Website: crate-barrel
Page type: account-dashboard
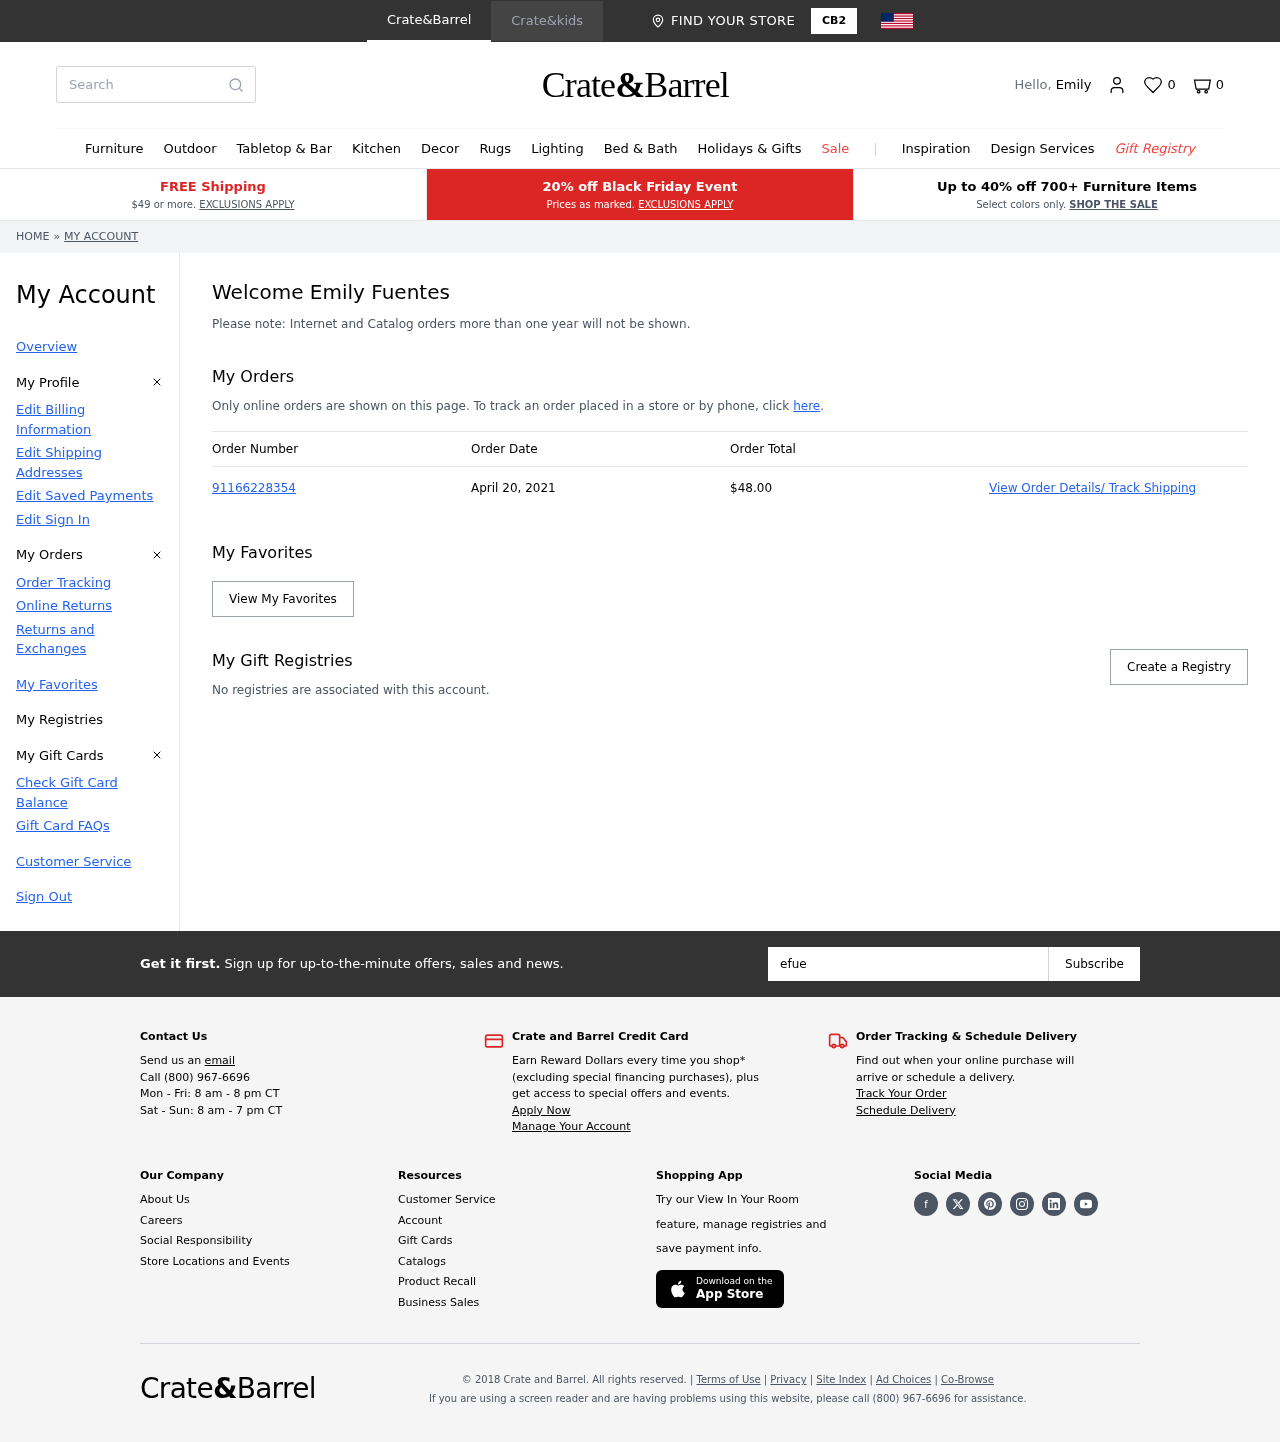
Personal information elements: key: PII_EMAIL
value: efuentes@hotmail.com
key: PII_FIRSTNAME
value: Emily
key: PII_FULLNAME
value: Emily Fuentes
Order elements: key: ORDER_NUM_ITEMS
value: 0
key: ORDER_NUMBER
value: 91166228354
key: ORDER_DATE
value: April 20, 2021
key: ORDER_TOTAL
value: $48.00
Search elements: key: HEADER_SEARCH
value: Search
Other elements: key: FAVORITES_COUNT
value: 0